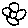
Label: flower